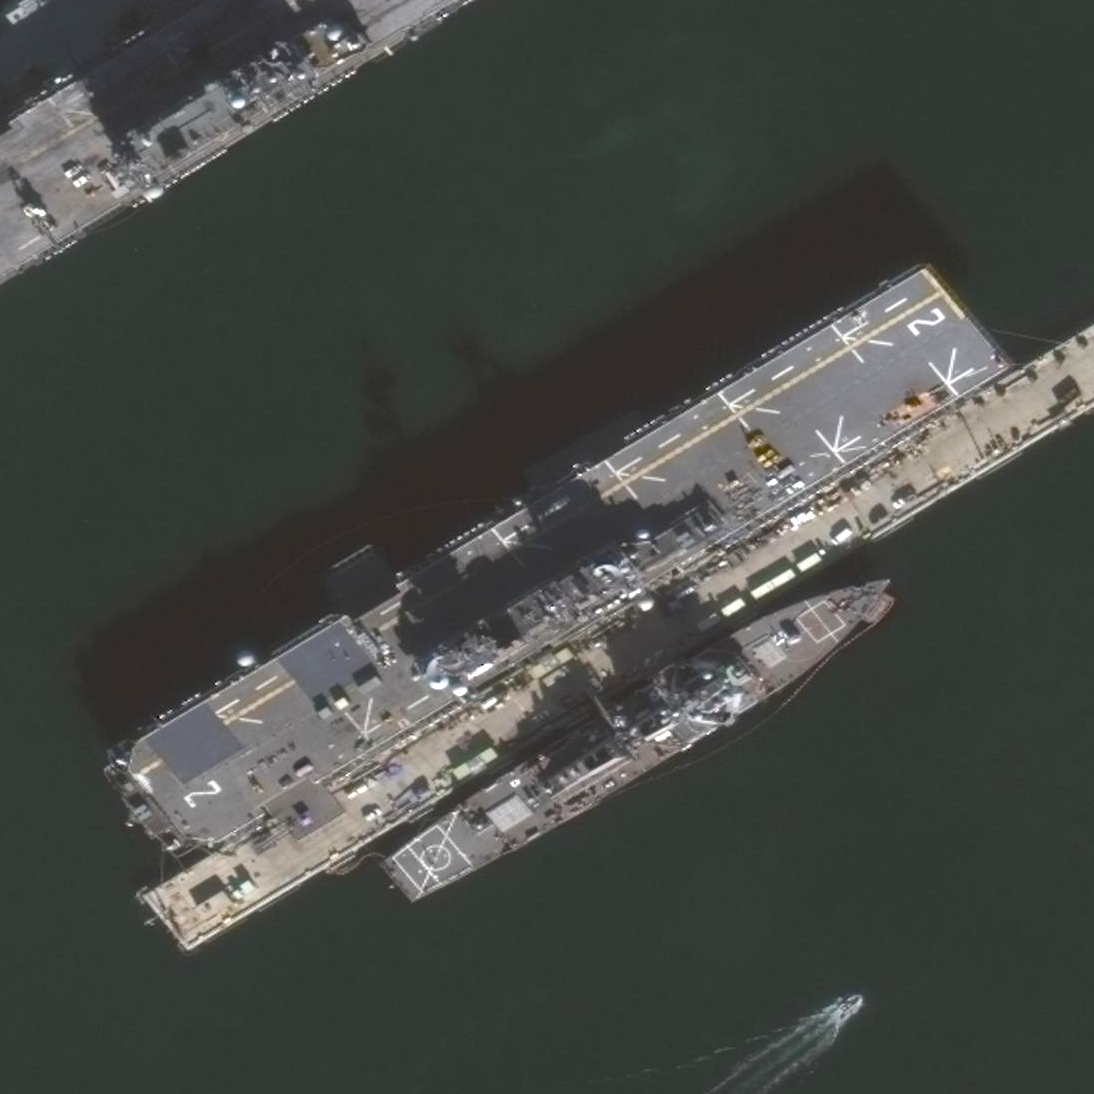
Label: assault